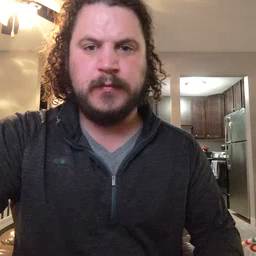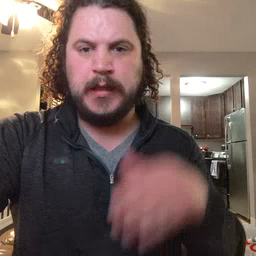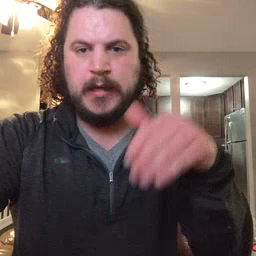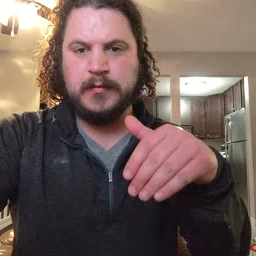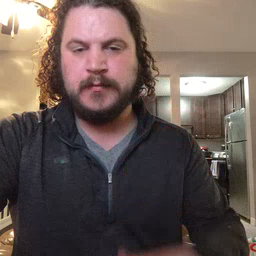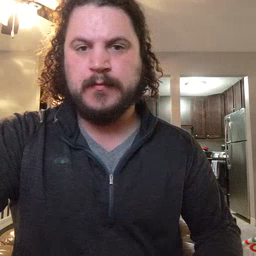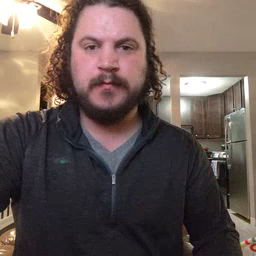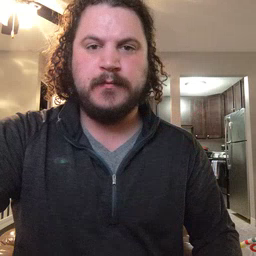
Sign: night